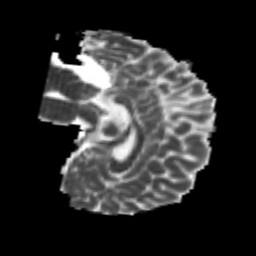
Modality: MD
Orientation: sagittal
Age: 21
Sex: male
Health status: healthy
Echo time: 0.074 s